Field crop: maize
Growth stage: 2
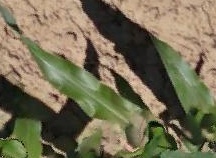
Species: maize